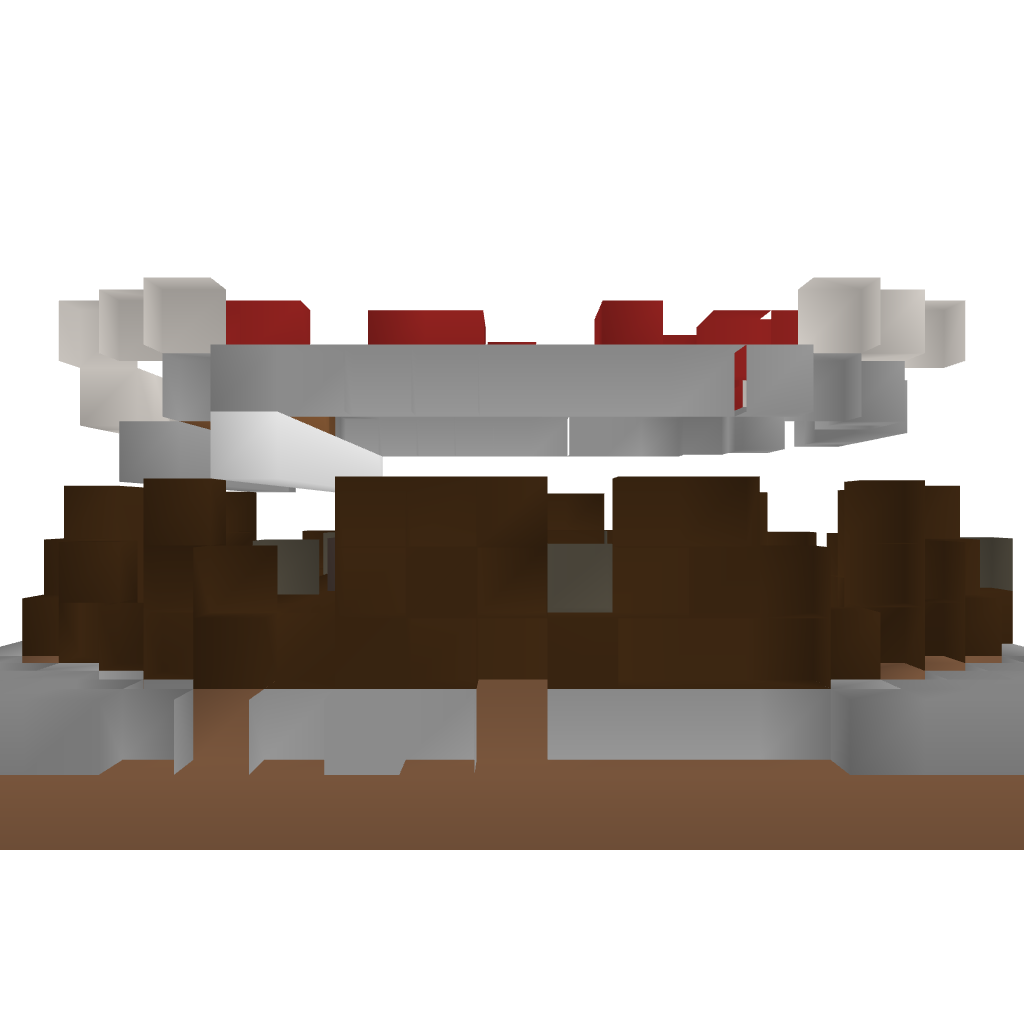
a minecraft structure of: Cake Shop